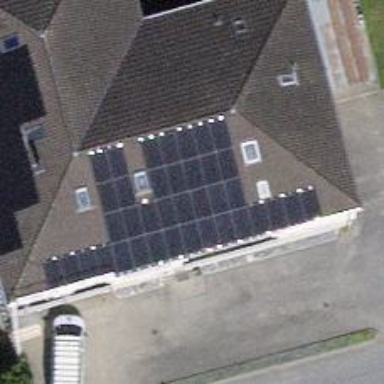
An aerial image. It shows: Solar power generator using photovoltaic panels.